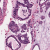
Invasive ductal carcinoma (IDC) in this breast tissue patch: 1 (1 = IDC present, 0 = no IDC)